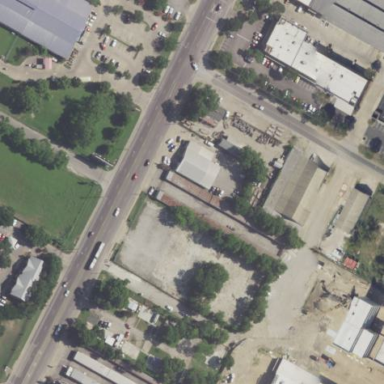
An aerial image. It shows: Industrial area designated for auto wrecking.